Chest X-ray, AP view. Patient: 59 years old, sex M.
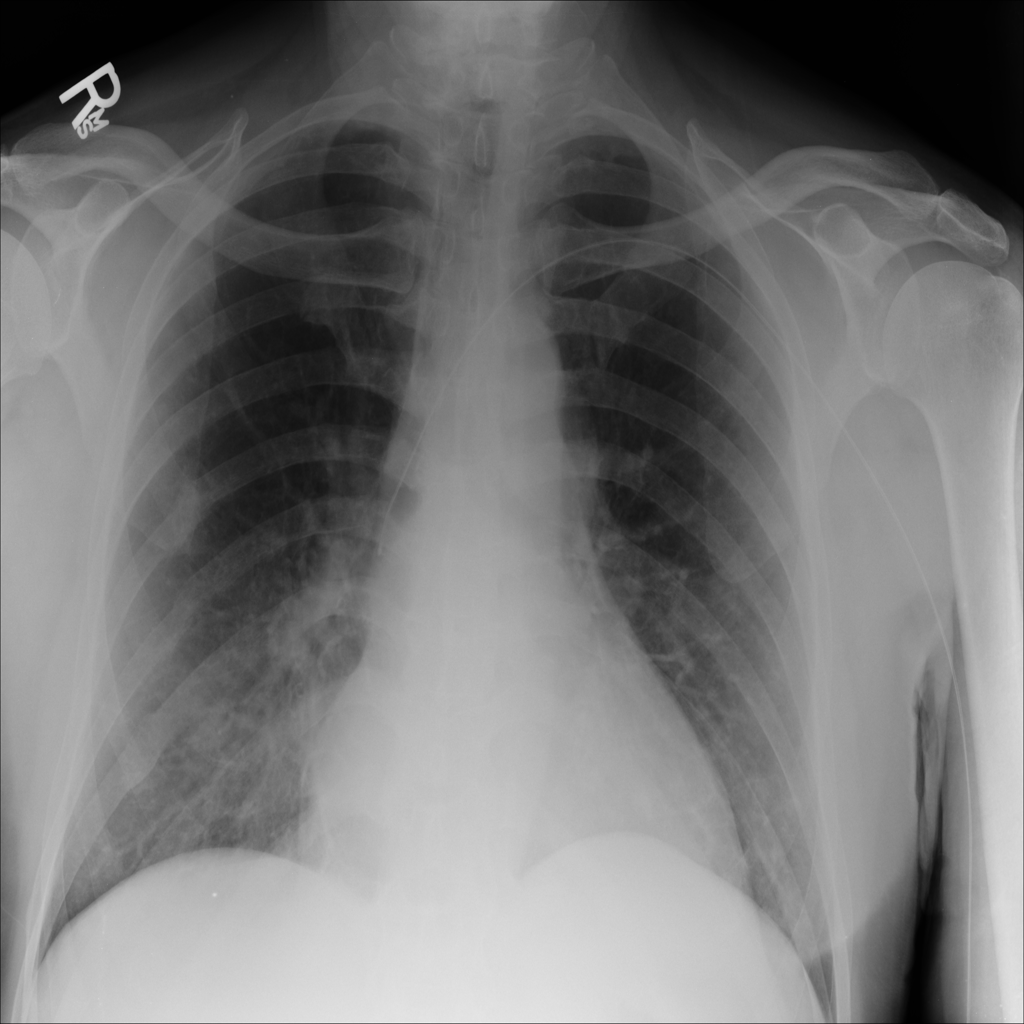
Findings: No Finding